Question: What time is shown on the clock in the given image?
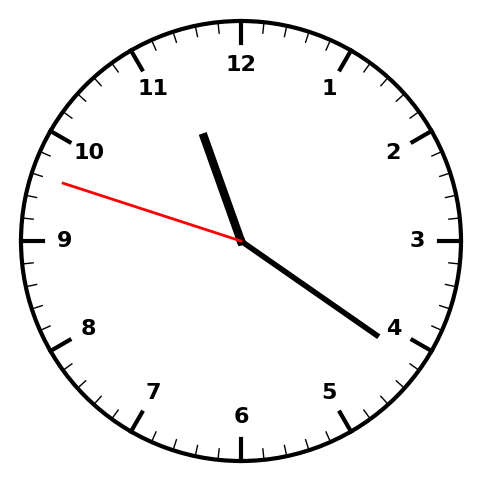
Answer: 11:20:48